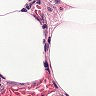
Metastatic tissue present: no